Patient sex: M
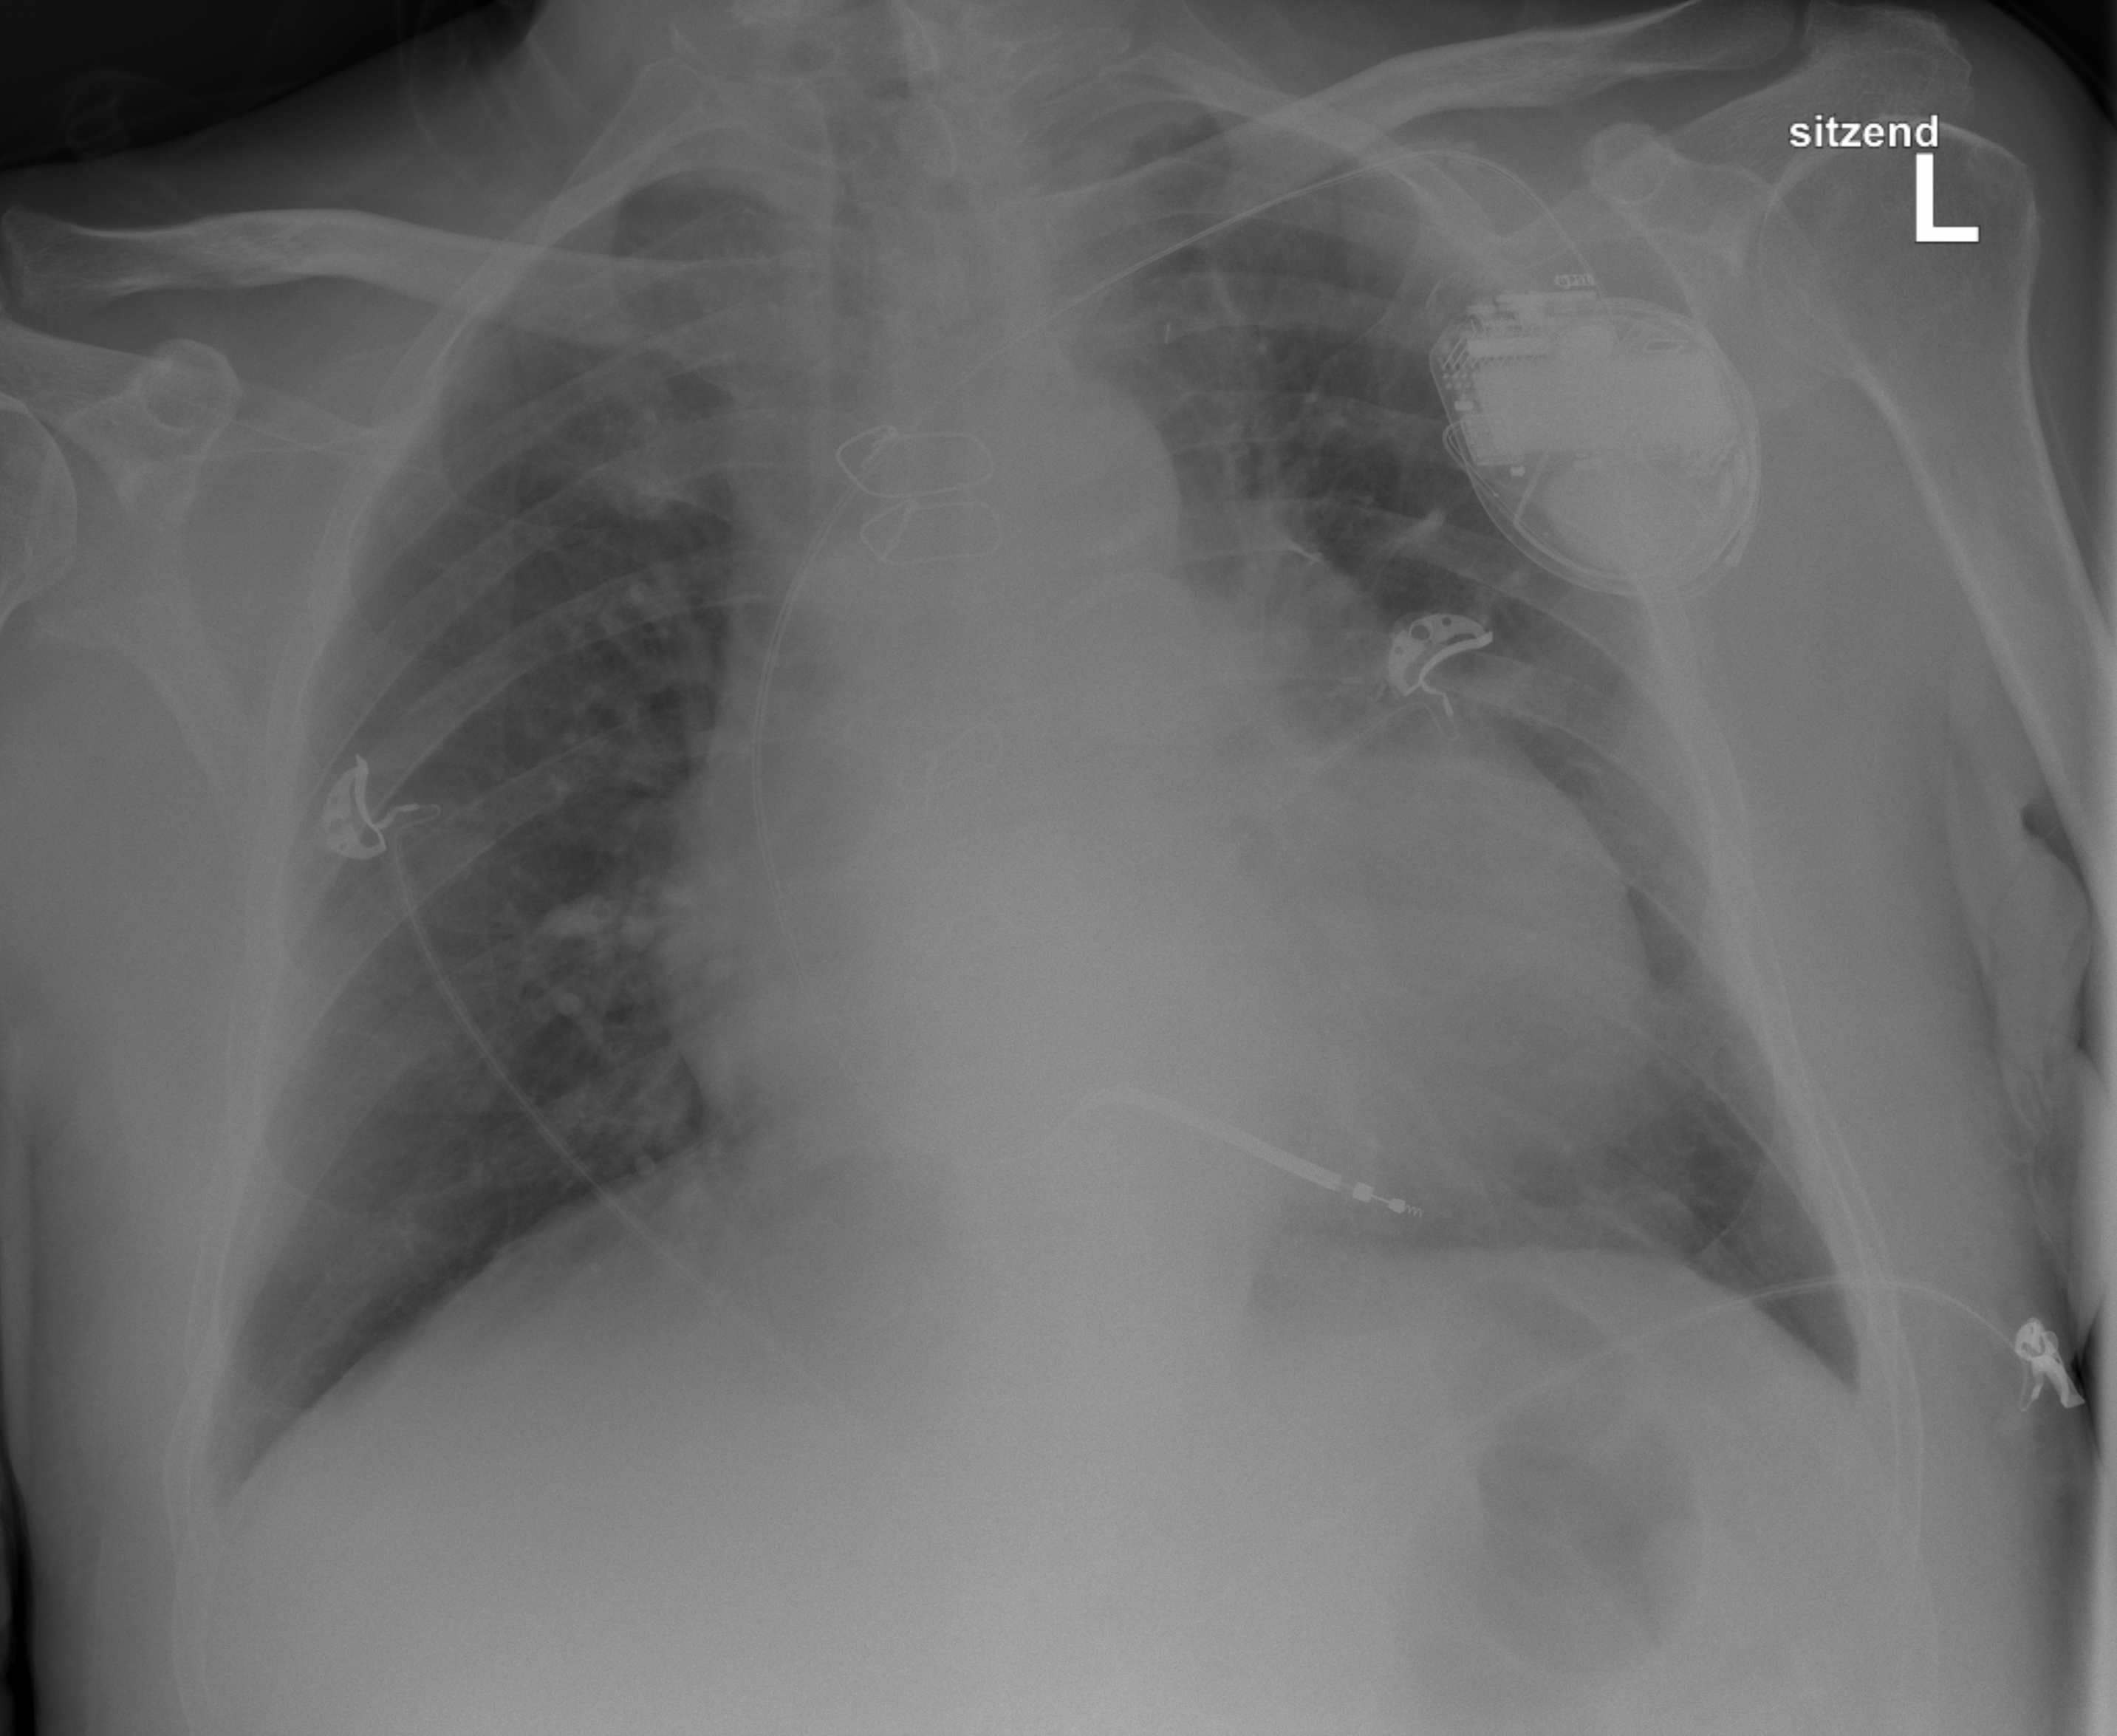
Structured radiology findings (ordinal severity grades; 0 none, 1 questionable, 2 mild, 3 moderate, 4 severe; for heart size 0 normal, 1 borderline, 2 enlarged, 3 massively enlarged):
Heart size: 3
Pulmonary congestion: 2
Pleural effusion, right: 0
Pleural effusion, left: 0
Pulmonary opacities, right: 0
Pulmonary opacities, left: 0
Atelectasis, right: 0
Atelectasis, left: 0